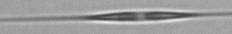
Label: Cylindrotheca